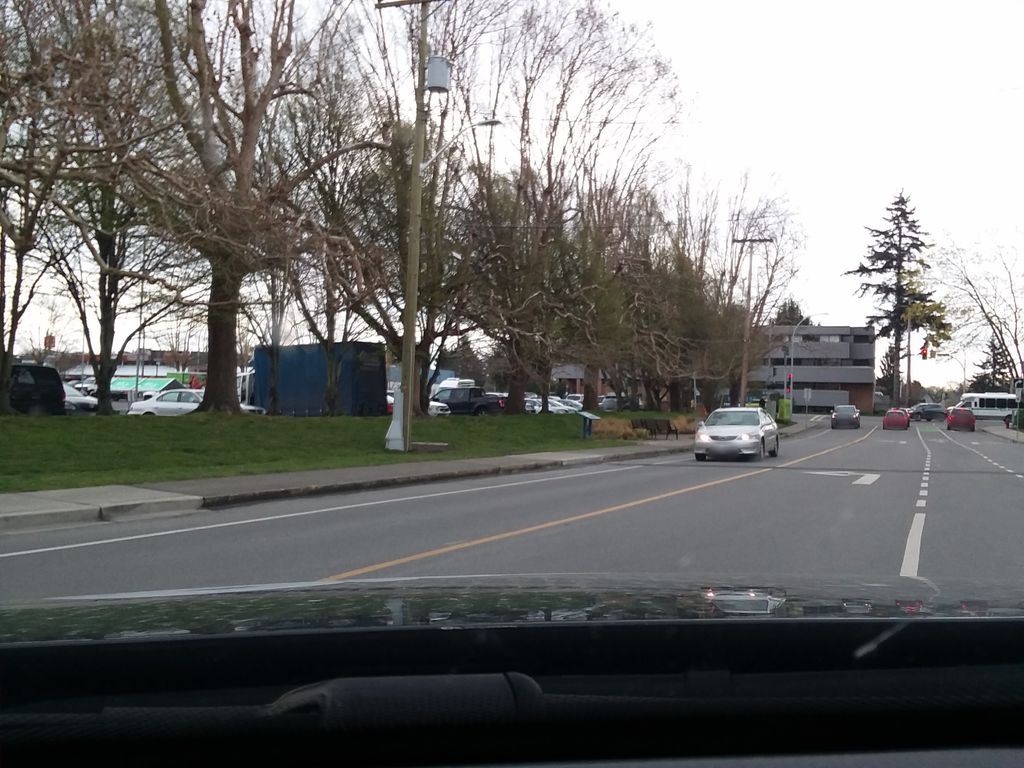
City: victoria